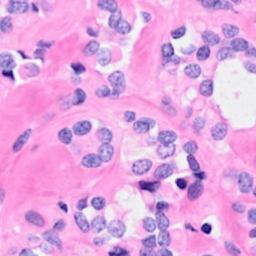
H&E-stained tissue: Breast